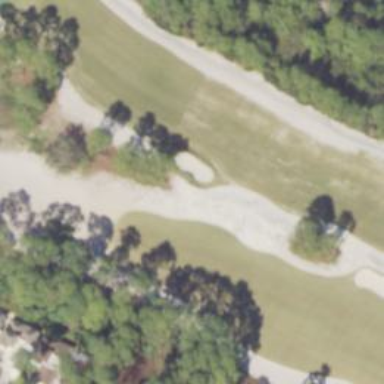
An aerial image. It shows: Golf fairway surrounded by grass.